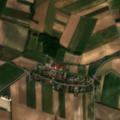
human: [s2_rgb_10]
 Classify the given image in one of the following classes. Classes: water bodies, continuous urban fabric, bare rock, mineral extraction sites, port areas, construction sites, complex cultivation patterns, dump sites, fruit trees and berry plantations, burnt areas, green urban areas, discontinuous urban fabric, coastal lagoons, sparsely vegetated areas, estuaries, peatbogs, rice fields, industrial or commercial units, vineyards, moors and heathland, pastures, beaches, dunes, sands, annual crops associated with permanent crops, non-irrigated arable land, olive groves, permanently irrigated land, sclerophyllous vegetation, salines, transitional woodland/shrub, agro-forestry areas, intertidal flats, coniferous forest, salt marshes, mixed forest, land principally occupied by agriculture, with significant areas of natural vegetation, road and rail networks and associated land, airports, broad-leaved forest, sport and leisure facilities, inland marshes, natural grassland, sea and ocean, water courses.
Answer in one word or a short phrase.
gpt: discontinuous urban fabric, non-irrigated arable land, complex cultivation patterns, land principally occupied by agriculture, with significant areas of natural vegetation